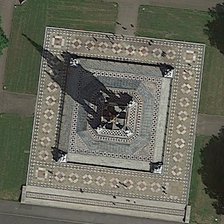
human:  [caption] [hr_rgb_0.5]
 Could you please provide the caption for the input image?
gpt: several green trees are around a square square .

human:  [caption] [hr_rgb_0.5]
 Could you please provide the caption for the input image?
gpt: several green trees are around a square square .

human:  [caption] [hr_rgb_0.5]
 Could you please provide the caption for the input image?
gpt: several green trees are around a square square .

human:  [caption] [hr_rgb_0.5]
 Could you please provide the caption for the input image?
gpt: several green trees are around a square square .

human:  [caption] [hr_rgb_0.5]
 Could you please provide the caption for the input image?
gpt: several green trees are around a square square .